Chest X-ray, AP view. Patient: 42 years old, sex F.
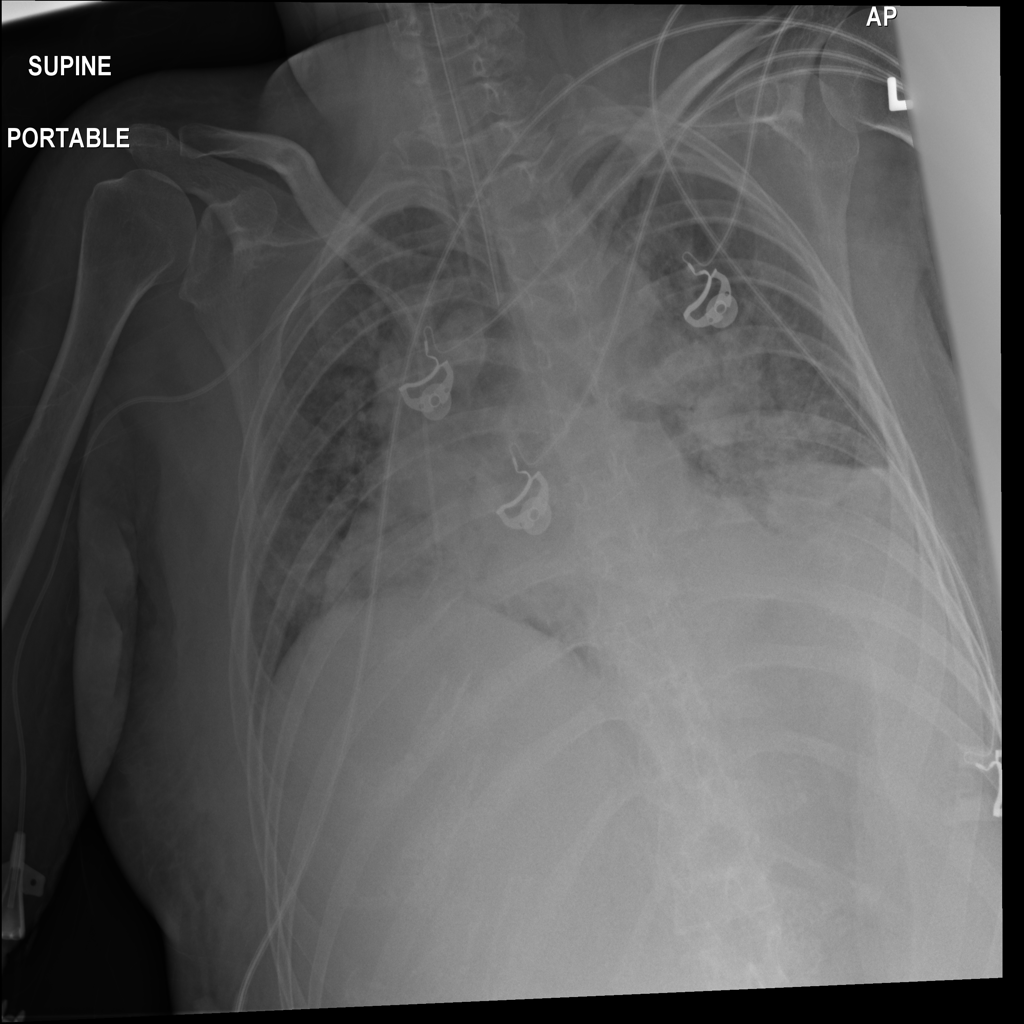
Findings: No Finding